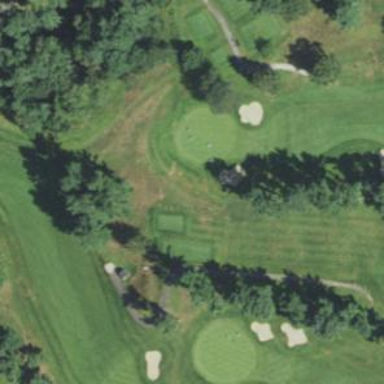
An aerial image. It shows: Golf tee.